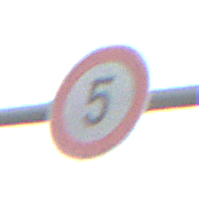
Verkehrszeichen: Geschwindigkeit5
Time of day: SunriseSunset
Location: Outdoor (Nature)
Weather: PartlyCloudy
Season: Summer
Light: Natural